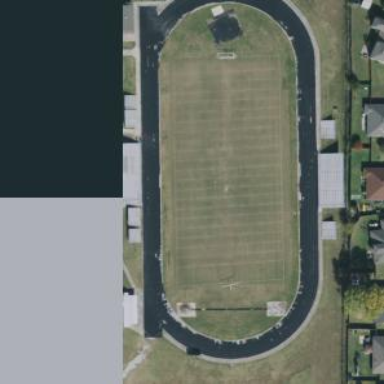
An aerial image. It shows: American football pitch for leisure and sport activities.